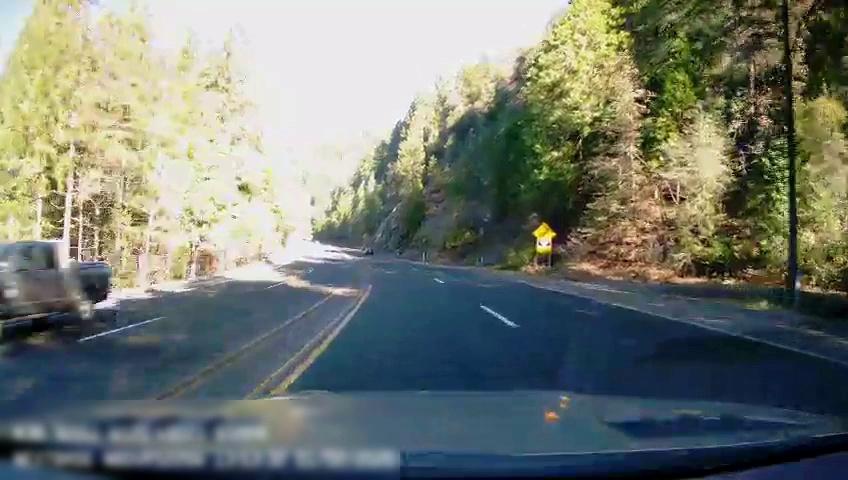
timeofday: Day
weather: Sunny
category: Drivable Space
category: Vehicles | Truck
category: Vehicles | Car
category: Lanes | Current Lane
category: Lanes | Alternate Lane
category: Lanes | Current Lane
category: Lanes | Alternate Lane
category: Lanes | Opposite Lane
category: Lanes | Opposite Lane
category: Lanes | Opposite Lane
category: Lanes | Opposite Lane
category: Traffic | Signs
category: Traffic | Signs